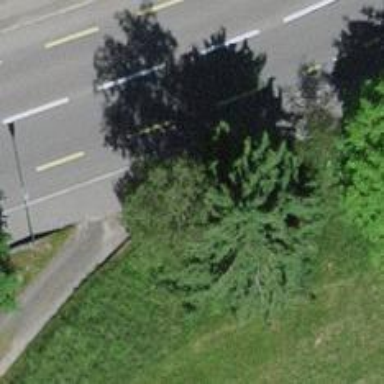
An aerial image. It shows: Asphalt sidewalk.